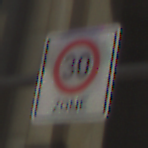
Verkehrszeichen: BeginnZone30
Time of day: MorningAfternoon
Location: Outdoor (Urban)
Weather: PartlyCloudy
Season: NotSpecified
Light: Natural